Question: I've a array with objects. Every class have x, y, width, height property.
Need to get all the biggest not overlapping on the vertical and on the horizontal side.
I've already solve this, but my algorithm is slow and pretty ugly.
How can i solve this elegant ? If it's possible for you, please show me some code
not just mathematics stuff.
'''
public class MyClass
{
public int X { get; set; }
public int Y { get; set; }
public int Width { get; set; }
public int Height { get; set; }
}
'''

---
So the output have to be
Vertical objects 1, 4, 8
Horizontal objects 0, 1, 2
'''
___________
var 0 = new MyClass(X:0, Y:0, Width:10, Height:3);
var 1 = new MyClass(X:10, Y:0, Width:10, Height:5);
var 2 = new MyClass(X:20, Y:0, Width:10, Height:2);
pick 1 because
0.Height < 1.Height
var 3 = new MyClass(X:0, Y:3, Width:10, Height:6);
var 4 = new MyClass(X:0, Y:5, Width:10, Height:3);
var 5 = new MyClass(X:0, Y:2, Width:10, Height:8);
pick 4 because
3 and 5 are overlapping with 1.
...............
'''
There can be free space between elements.
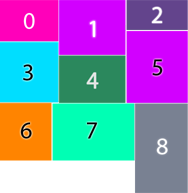
Answer: Just calculate 'Top' and 'Bottom' values for each 'MyClass'.
Use a 'Boundary' variable, initializing it to '0'.
1. Pick an element with biggest height (Bottom - Top), whose Top = Boundary. If some elements are ax equo (same Top, same height), pick the one on the left.
2. Shift (set) Boundary to Bottom of this element (this ensures that the next element you pick will not overlap with this one).
3. Go to 1.
When going horizontally, just use 'Left' instead of 'Top' etc.
Given your requirements ( - you reply ) it would work as you described: 1, 4, 8.
okay. Then we just pick an element whose Top is GREATER or equal than the previous element's Bottom.
Something along the lines of:
'''
public List<MyClass> GetBiggestNotOverlappingVertically(ICollection<MyClass> elements)
{
var result = new List<MyClass>();
var boundary = 0;
var stop = false;
Func<MyClass, MyClass, bool> inTheSameLane = (first, second) =>
((first.Left >= second.Left && first.Left <= second.Right) ||
(first.Right <= second.Right && first.Right >= second.Left));
while (!stop)
{
var nextElement = (from element in elements
where element.Top >= boundary &&
// and where we are NOT "jumping over" any element in the same lane:
// there's no element between the two (in the same lane, that is)
!(from otherElement in elements
where otherElement != element &&
inTheSameLane(element, otherElement) &&
otherElement.Top >= boundary &&
otherElement.Bottom <= element.Top
select otherElement).Any()
orderby element.Height descending,
element.Left ascending
select element).FirstOrDefault();
stop = nextElement == null;
if (!stop)
{
result.Add(nextElement);
boundary = nextElement.Bottom;
}
}
return result;
}
'''